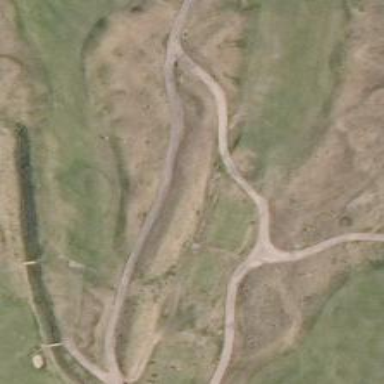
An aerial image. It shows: Pathway for golfing.